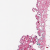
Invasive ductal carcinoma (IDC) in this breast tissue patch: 0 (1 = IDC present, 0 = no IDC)